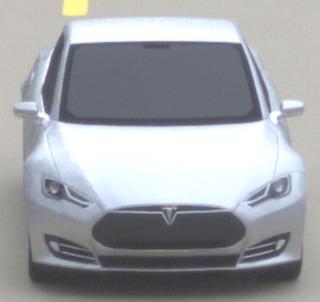
Make: Tesla
Model: Model S 60
Detailed model: Model S
Model produced from: 2013/10
Model produced until: 2014/10
Doors: 5
Color: white
Road condition: dry road
Daytime: morning or afternoon
Contrast: low contrast